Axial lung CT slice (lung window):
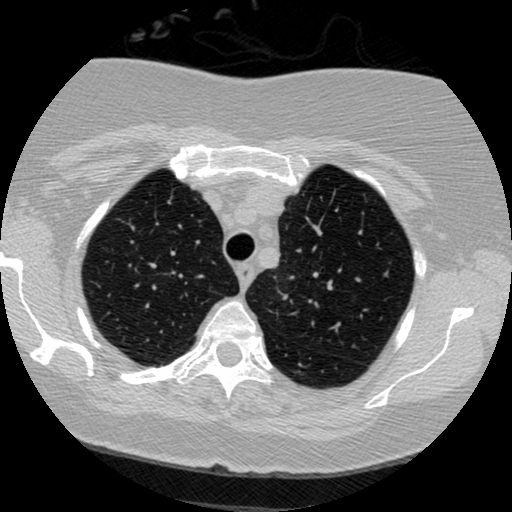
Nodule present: no